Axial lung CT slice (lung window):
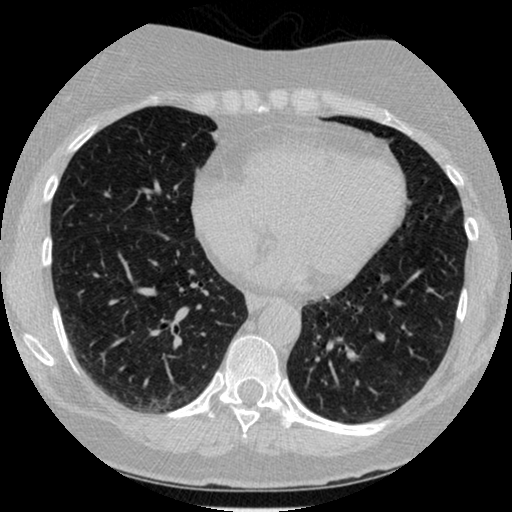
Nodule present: no